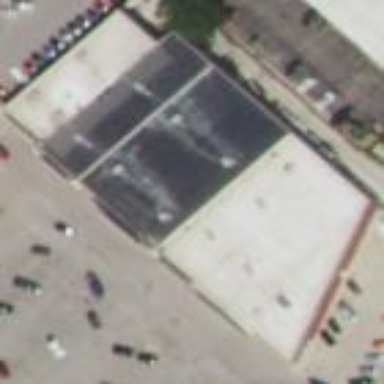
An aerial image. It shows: Retail building.